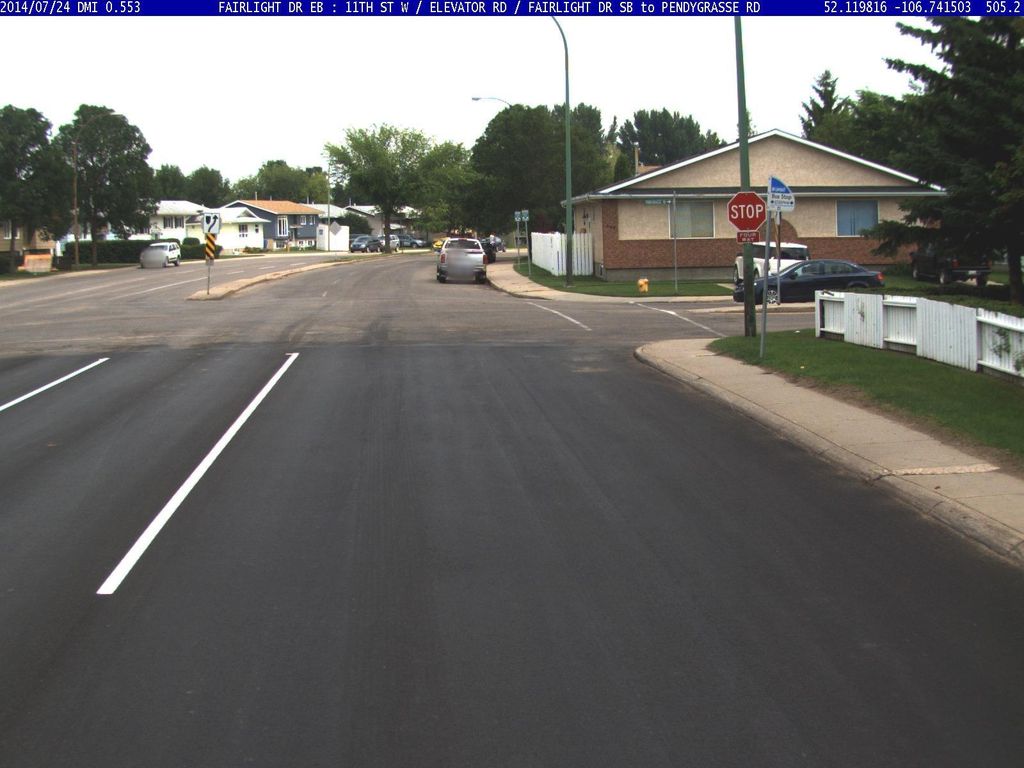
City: saskatoon